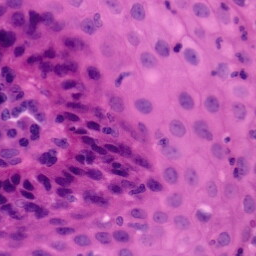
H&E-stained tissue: Tonsil